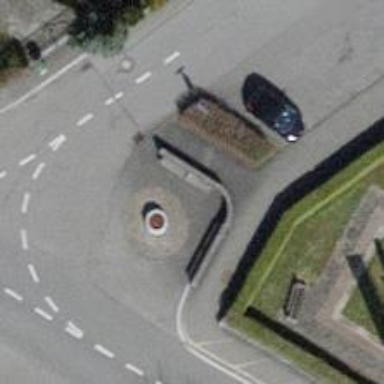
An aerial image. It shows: Beautiful fountain.